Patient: sex M, age 81
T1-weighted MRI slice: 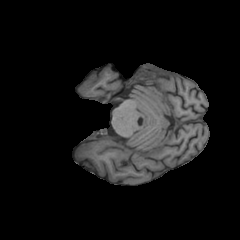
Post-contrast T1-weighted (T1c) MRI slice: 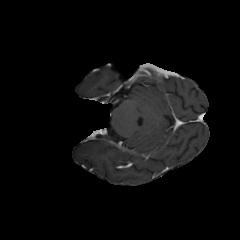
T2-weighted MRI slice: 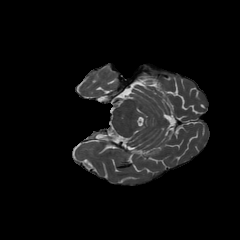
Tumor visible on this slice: no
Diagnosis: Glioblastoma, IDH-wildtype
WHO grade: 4